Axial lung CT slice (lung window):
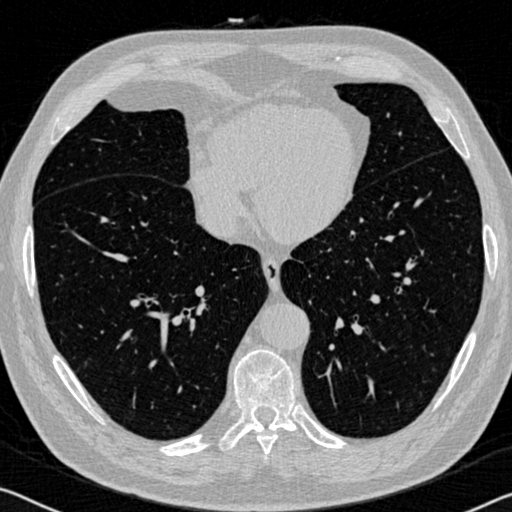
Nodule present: no